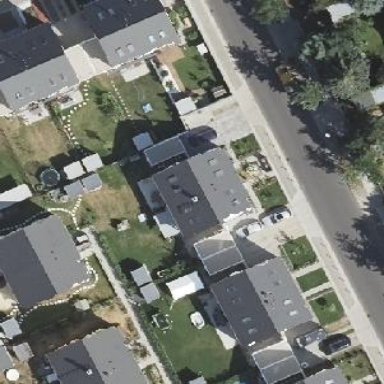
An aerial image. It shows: Semidetached house.